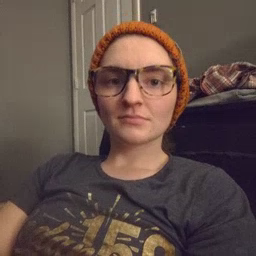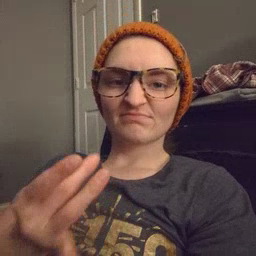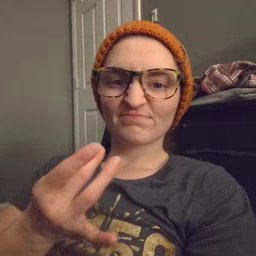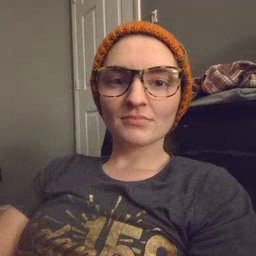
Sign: sticky